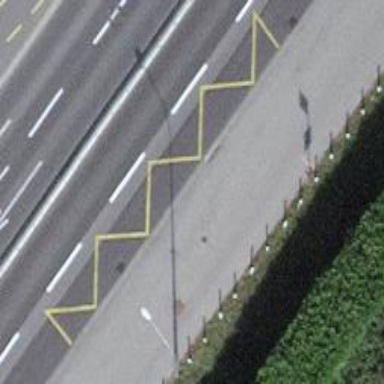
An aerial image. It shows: Bus stop with designated public transport stop position.